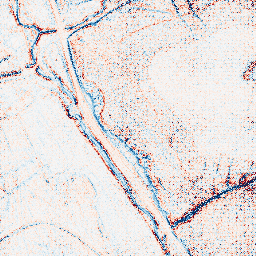
Category: edge_preserving
Decomposition family: anisotropic_diffusion
Decomposition parameters: iterations: 5
kappa: 50
gamma: 0.2
Upsampling method: regularized
Upsampling parameters: scale: 4
lambda_reg: 0.1
Upsampling scale: 4